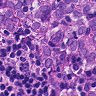
Metastatic tissue present: yes